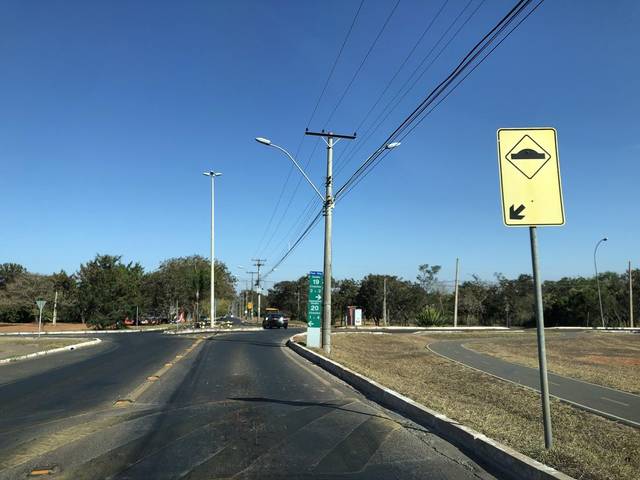
Region: Brazil
Coordinates: -15.898, -47.932